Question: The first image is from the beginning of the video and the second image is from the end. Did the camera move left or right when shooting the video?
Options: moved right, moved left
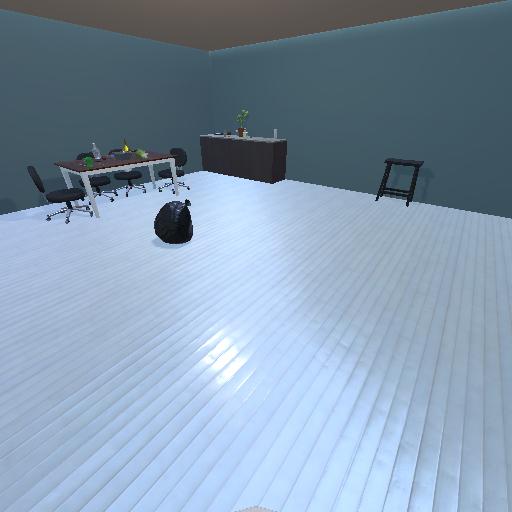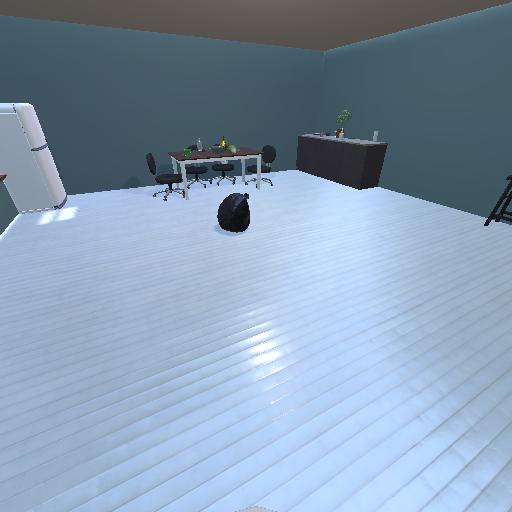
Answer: moved right